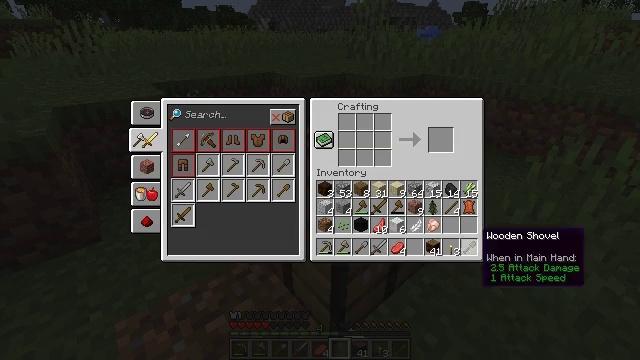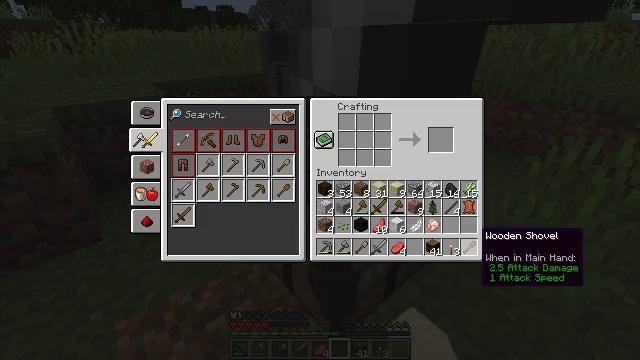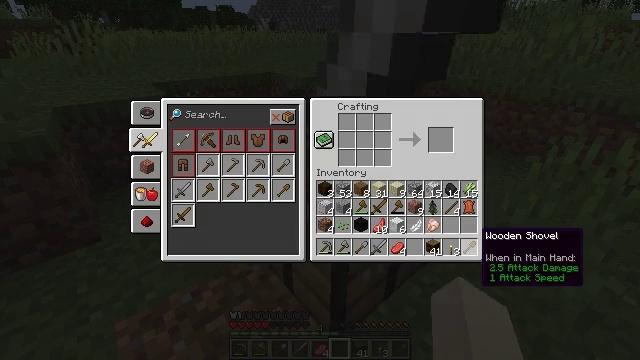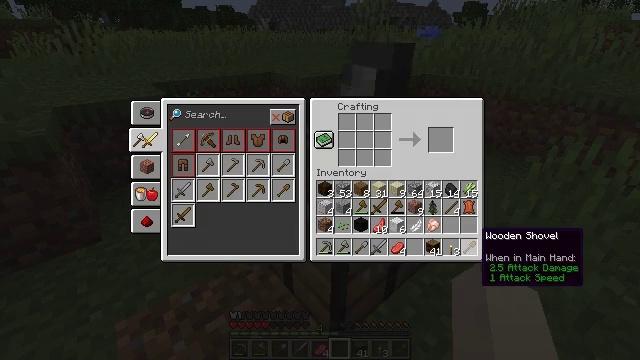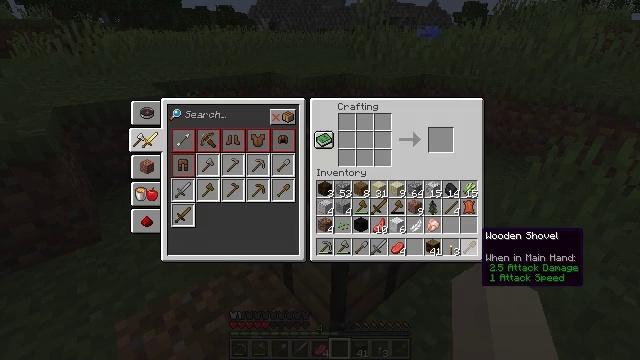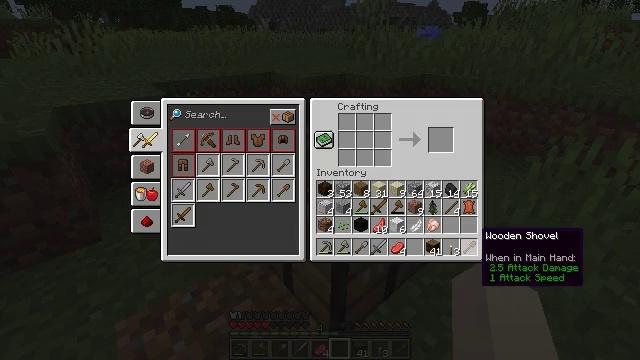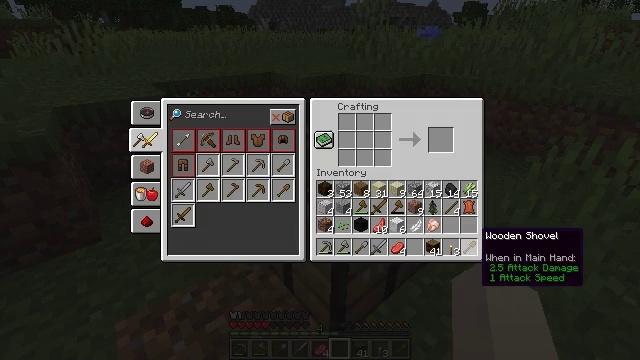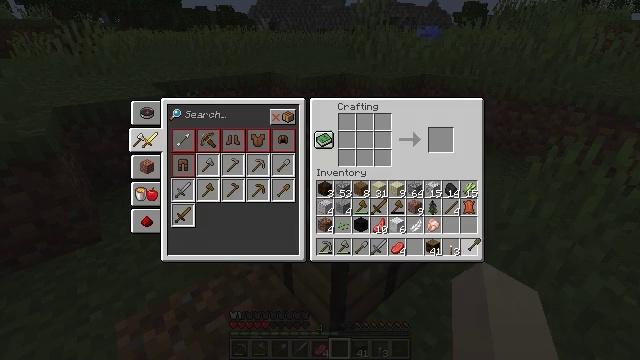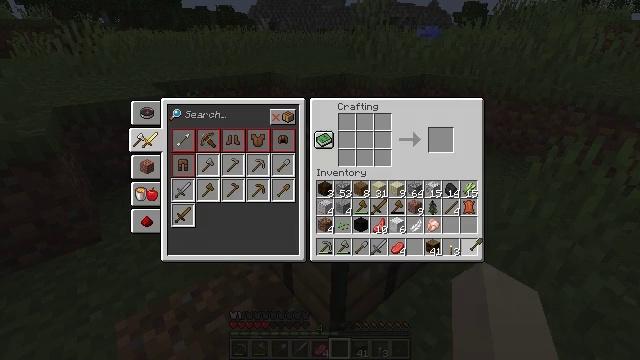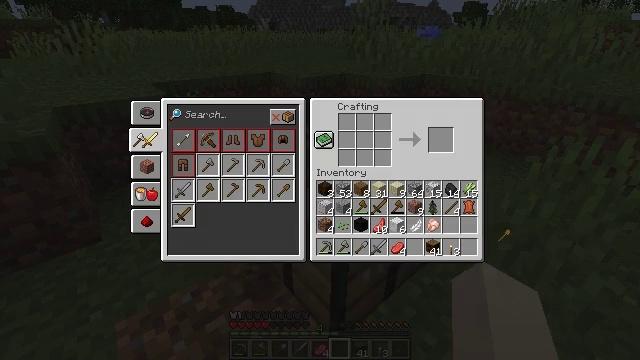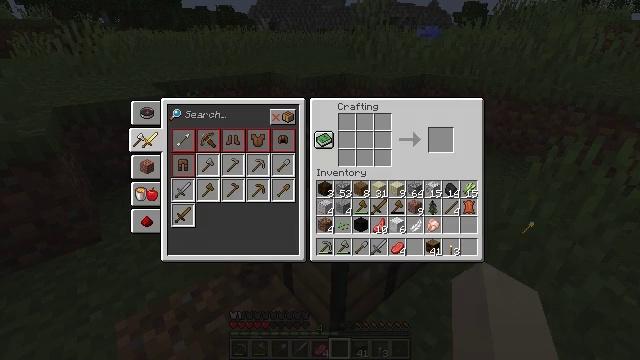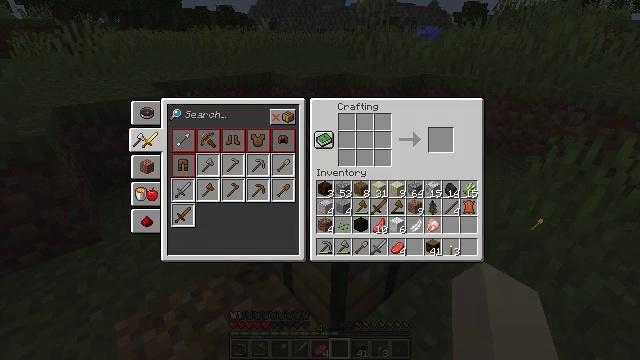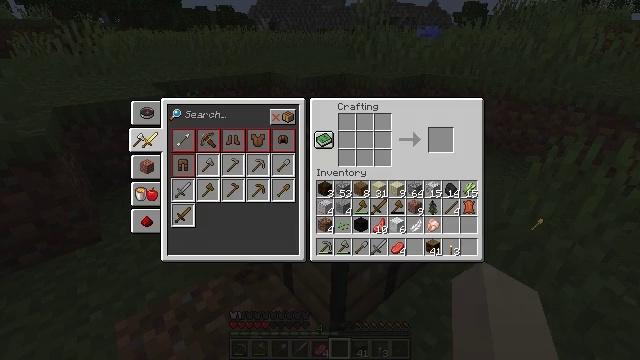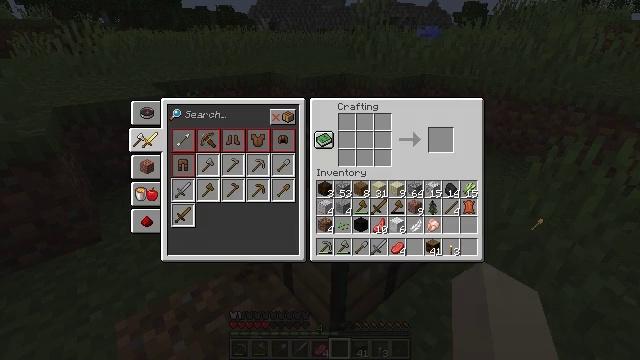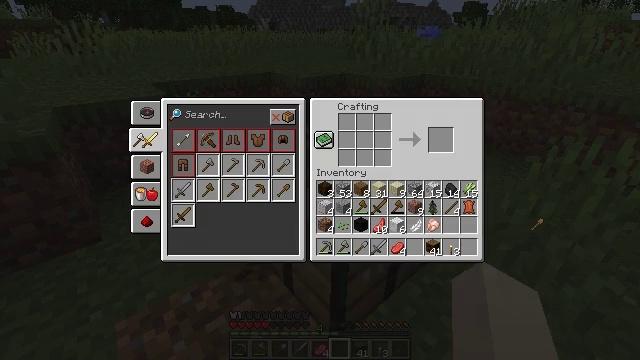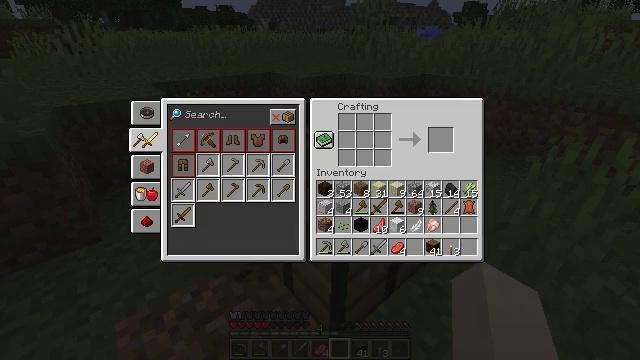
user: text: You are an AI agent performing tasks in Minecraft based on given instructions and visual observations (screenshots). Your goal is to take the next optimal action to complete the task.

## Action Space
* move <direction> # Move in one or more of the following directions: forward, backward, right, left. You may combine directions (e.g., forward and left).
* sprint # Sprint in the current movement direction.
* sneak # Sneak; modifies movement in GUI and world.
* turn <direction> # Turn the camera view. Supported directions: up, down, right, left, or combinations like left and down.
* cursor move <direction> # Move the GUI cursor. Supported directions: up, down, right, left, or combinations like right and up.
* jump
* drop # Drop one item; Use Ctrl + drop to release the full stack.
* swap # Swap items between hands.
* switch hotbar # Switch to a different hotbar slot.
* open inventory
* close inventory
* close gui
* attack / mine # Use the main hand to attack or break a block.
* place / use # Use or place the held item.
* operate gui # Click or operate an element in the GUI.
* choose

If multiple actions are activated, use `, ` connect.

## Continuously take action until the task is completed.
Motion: motion action
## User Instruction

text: Drop a wooden shovel.
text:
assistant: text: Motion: open gui
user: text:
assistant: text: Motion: no_op
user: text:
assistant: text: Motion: no_op
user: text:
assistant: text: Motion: no_op
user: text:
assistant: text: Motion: no_op
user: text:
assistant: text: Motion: no_op
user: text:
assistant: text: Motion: operate gui
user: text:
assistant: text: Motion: operate gui
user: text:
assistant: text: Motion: cursor move right and up
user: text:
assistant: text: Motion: cursor move right and up
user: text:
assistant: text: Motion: cursor move right
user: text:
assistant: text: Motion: no_op
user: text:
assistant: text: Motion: operate gui
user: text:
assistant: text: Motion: operate gui
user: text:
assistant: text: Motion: no_op
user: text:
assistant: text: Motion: no_op
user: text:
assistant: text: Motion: cursor move left
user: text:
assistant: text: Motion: cursor move left
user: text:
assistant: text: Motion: cursor move left
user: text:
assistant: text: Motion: no_op